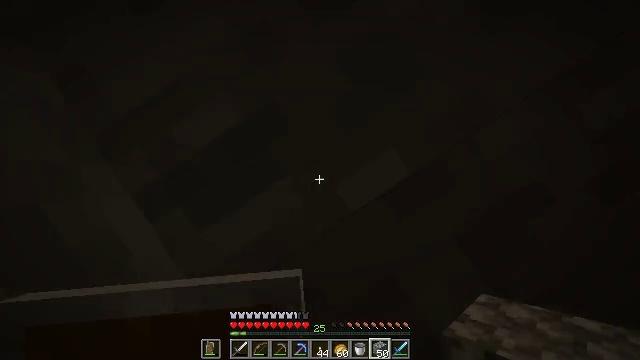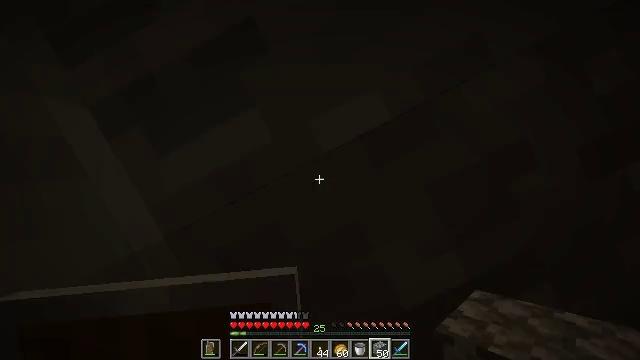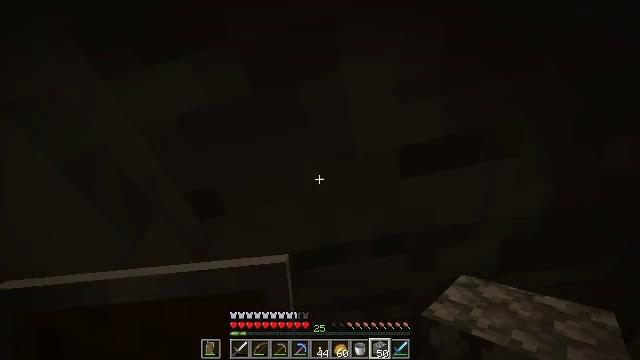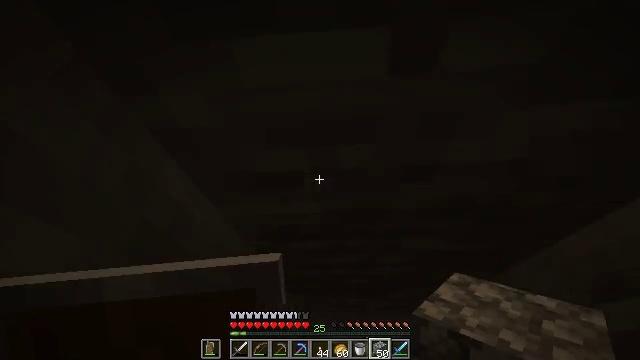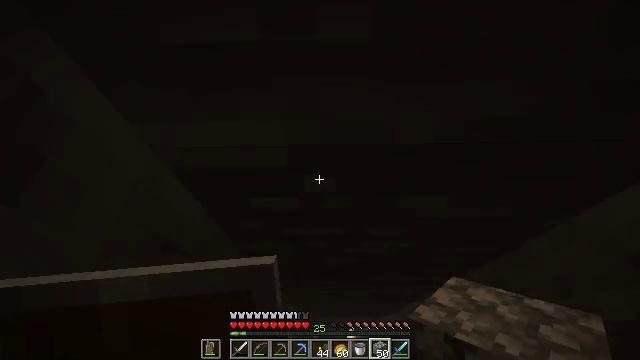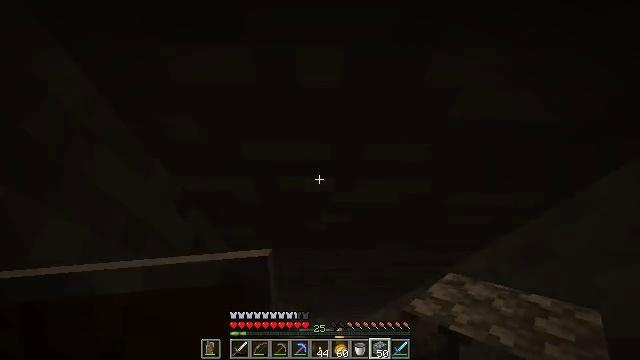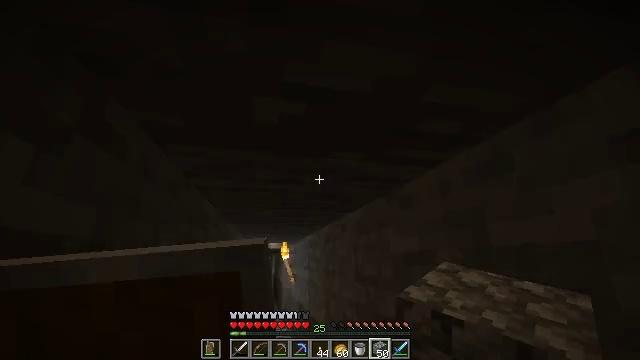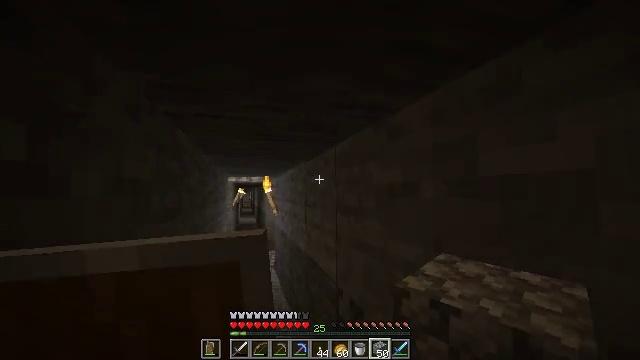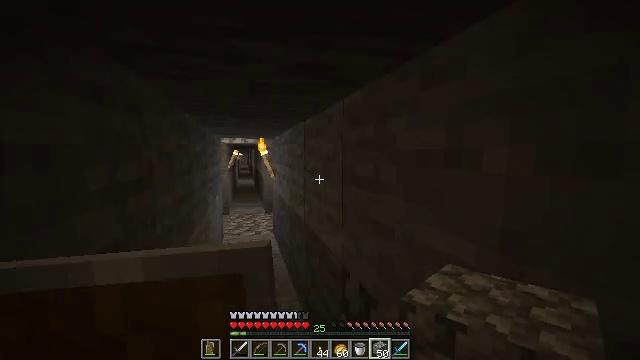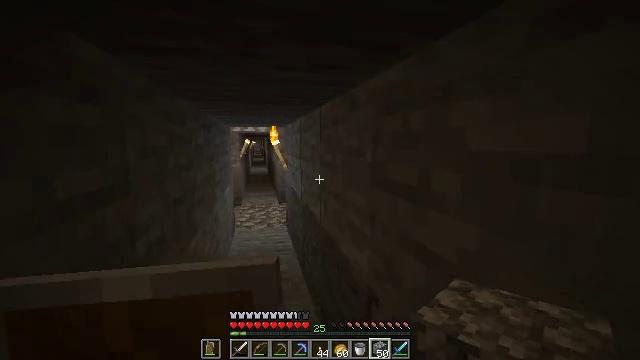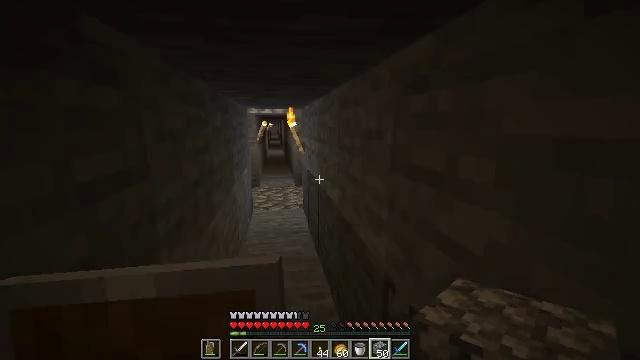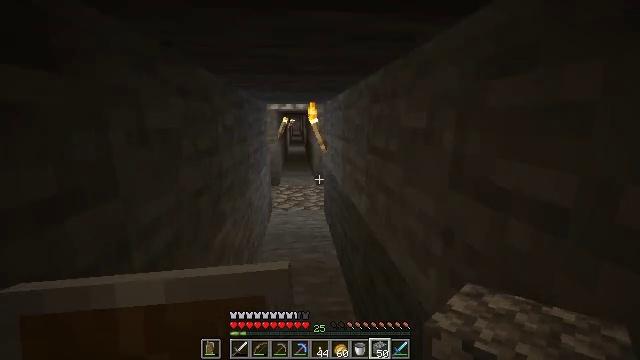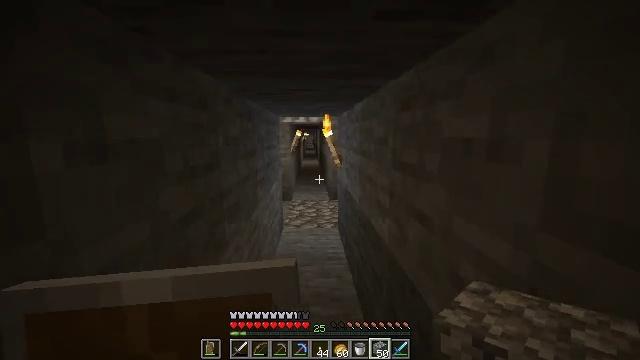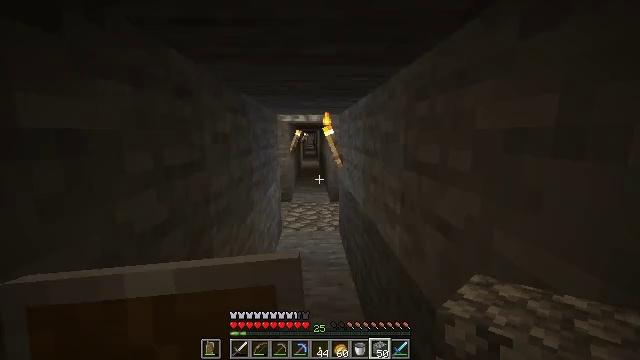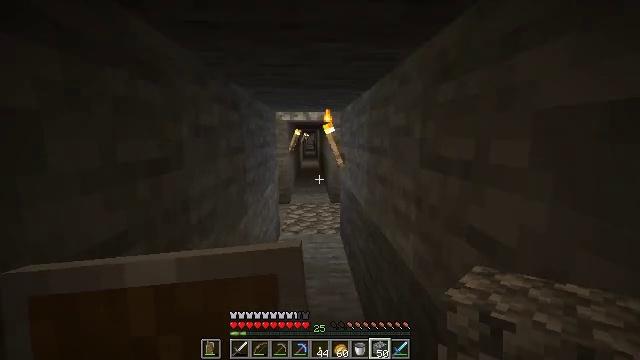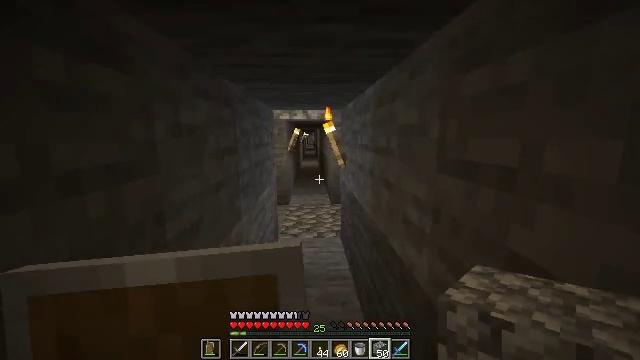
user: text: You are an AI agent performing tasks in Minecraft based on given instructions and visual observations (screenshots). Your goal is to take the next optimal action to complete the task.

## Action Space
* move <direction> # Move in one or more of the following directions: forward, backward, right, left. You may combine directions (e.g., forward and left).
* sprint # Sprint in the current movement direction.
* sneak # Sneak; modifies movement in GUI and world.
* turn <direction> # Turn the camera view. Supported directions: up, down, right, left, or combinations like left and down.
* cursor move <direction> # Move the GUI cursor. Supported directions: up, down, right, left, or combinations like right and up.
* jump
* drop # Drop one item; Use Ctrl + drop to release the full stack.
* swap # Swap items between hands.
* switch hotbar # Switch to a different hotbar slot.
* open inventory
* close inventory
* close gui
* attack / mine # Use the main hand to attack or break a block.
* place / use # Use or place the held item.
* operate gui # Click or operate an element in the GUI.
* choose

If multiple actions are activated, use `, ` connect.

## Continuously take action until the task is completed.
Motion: motion action
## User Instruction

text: Obtain stone by smelting cobblestone in the furnace.
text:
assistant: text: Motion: move forward, turn right and down
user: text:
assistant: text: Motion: move forward, turn right and down
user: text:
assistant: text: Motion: move forward, turn right and down
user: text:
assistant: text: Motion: move forward, turn right and down
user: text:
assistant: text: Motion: move forward, turn right
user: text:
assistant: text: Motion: move forward, turn right and down
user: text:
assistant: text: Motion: move forward, turn right and down
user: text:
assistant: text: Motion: move forward, turn down
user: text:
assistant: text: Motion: move forward, turn left and down
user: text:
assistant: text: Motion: move forward, turn left and down
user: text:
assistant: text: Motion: move forward, turn left
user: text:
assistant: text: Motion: move forward, turn left and up
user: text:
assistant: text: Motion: move forward
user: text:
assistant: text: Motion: move forward
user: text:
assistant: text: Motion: move forward
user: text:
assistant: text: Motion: move forward
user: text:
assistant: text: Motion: move forward
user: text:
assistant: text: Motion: move forward
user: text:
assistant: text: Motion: move forward, turn right and down
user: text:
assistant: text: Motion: move forward, turn right and down
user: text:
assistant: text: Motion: move forward, turn right and down
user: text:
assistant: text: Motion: move back and move right, turn right
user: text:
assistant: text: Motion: move back and move right
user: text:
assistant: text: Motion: move back and move right
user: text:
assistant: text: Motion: move back and move right
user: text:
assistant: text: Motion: move back and move right
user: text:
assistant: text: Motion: move back and move right
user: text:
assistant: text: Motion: move back and move right, turn left and up
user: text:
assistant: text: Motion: move back and move right, turn left and up
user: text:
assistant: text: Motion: turn left and up